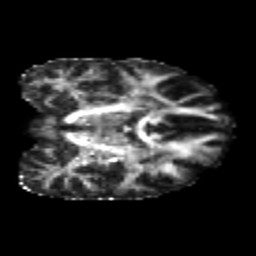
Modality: FA
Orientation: coronal
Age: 26
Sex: male
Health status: healthy
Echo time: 0.074 s